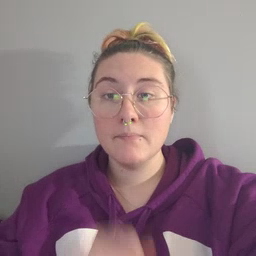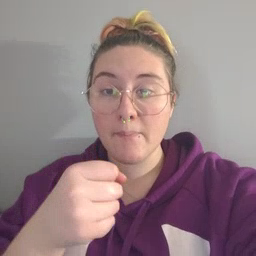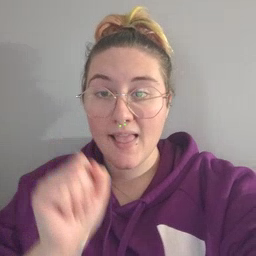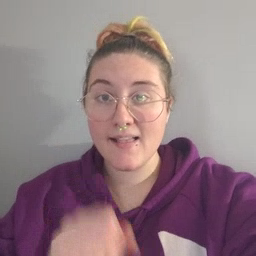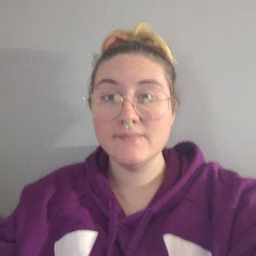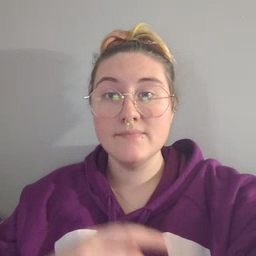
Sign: make